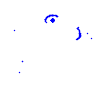
Particle: proton